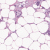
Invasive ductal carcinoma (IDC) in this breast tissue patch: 1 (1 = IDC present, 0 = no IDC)